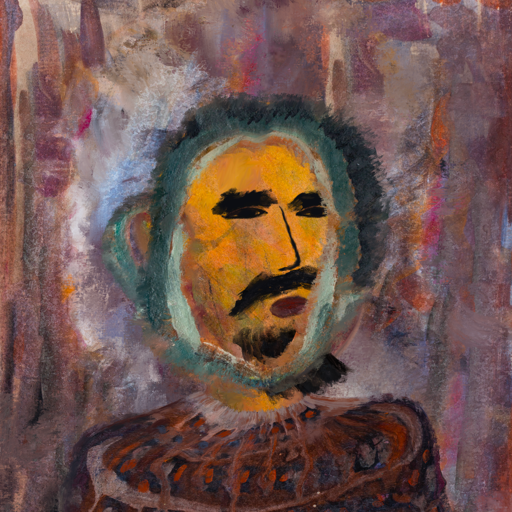
Background: Hypocrite, Head And Neck Side: Gypsy_Mother, Face Side: Mosgoul, Bust: Hypocrite, Hair Side: Boggyland, Head Accessory: Blank, Second Necklace: Blank, Necklace: Blank, Baby: Blank